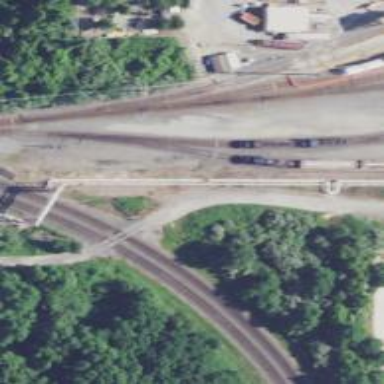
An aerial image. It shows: Abandoned railway spur.